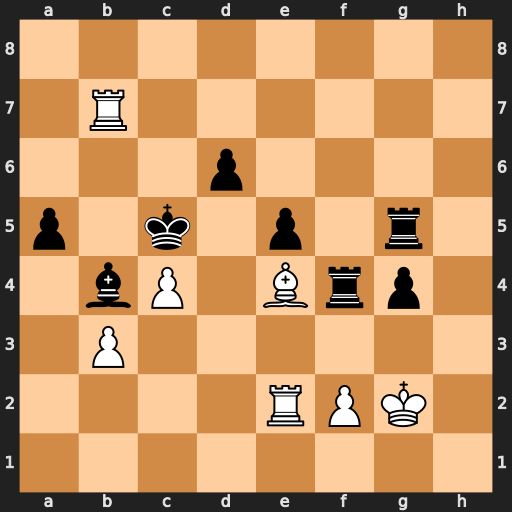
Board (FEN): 8/1R6/3p4/p1k1p1r1/1bP1Brp1/1P6/4RPK1/8
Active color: w
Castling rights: -
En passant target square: -
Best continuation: Rb5+ Kd4 Rd5+ Kc3 Rd3#